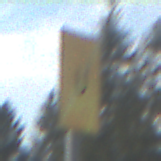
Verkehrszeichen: EndeUmleitung
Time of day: Midday
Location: Outdoor (Suburban)
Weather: PartlyCloudy
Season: NotSpecified
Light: Natural